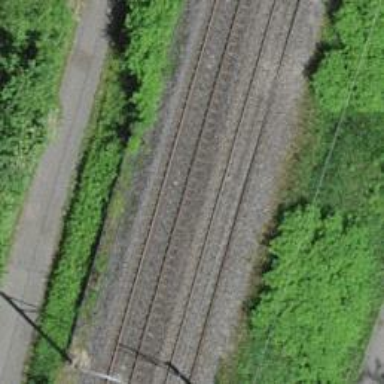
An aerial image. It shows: Single railway track with electrification through contact line.